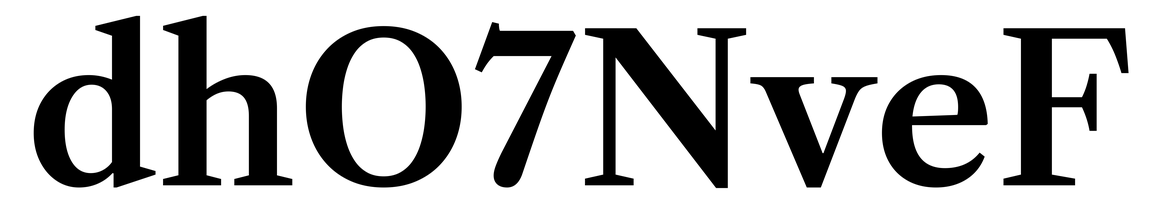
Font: LibreCaslonText_SemiBold